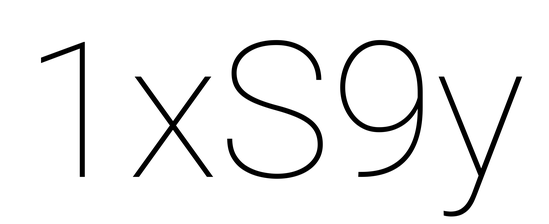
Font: Roboto_Thin